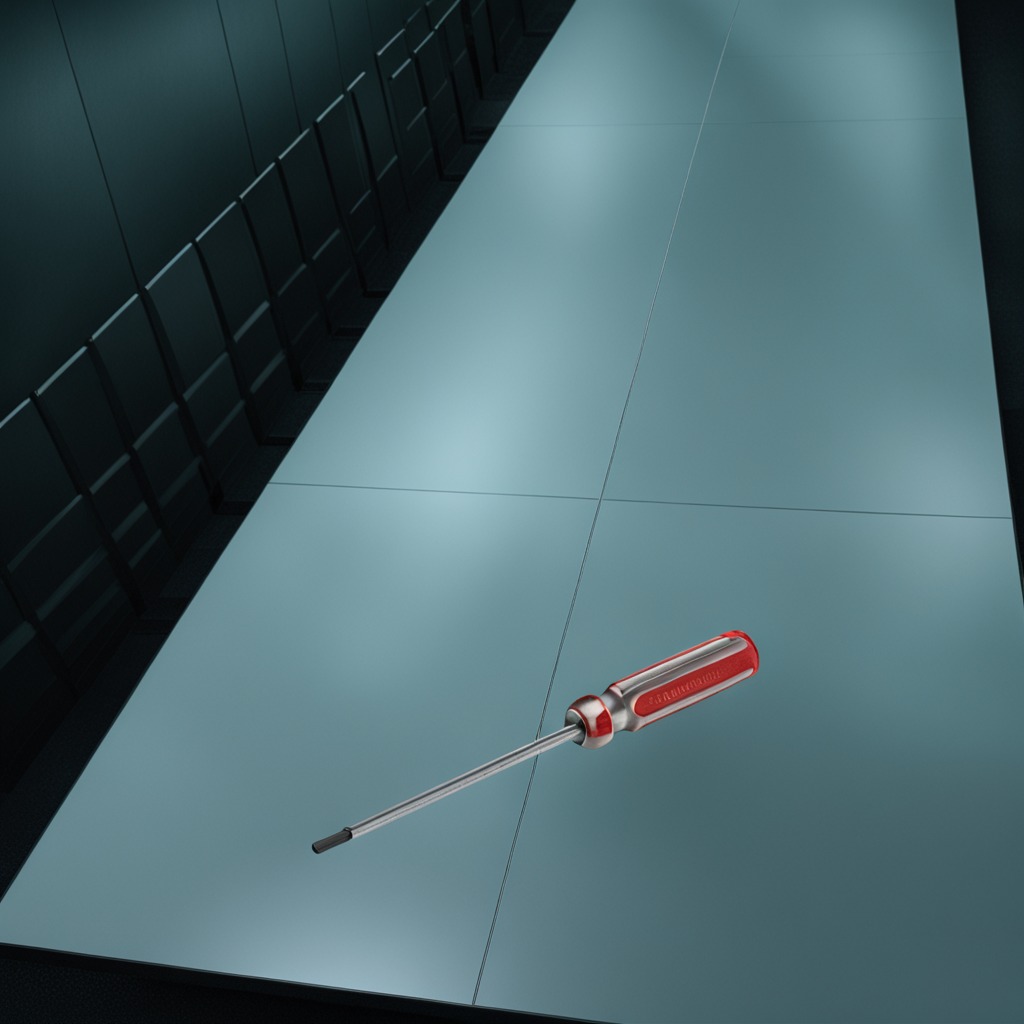
A screwdriver is lying on a clean empty table in a railway signal maintenance room lit by harsh overhead fluorescents.